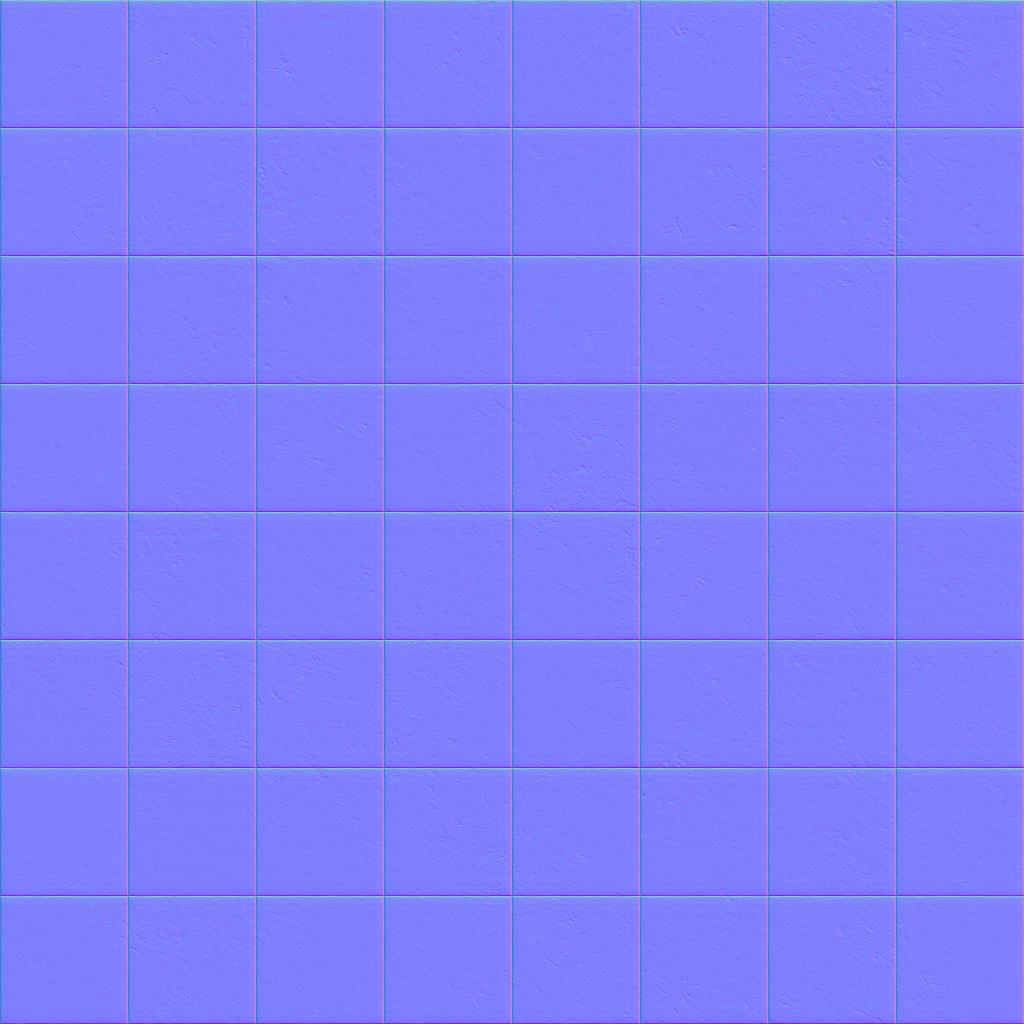
Texture map type: NormalGL